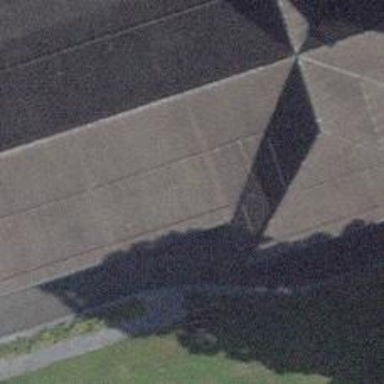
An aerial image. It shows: View of roof with edges.